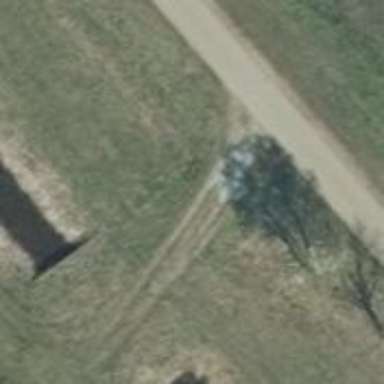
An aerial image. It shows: Power pole.